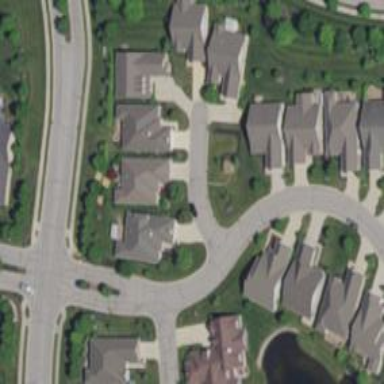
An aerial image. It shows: Residential road.